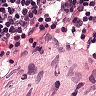
Metastatic tissue present: no